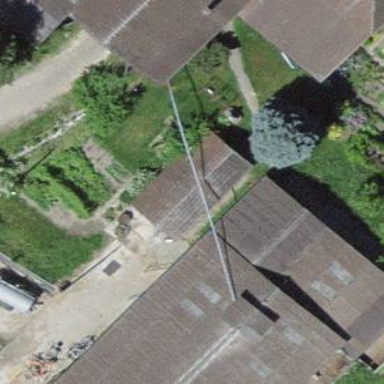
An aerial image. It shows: Shed building.